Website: walmart
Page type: customer-info-address
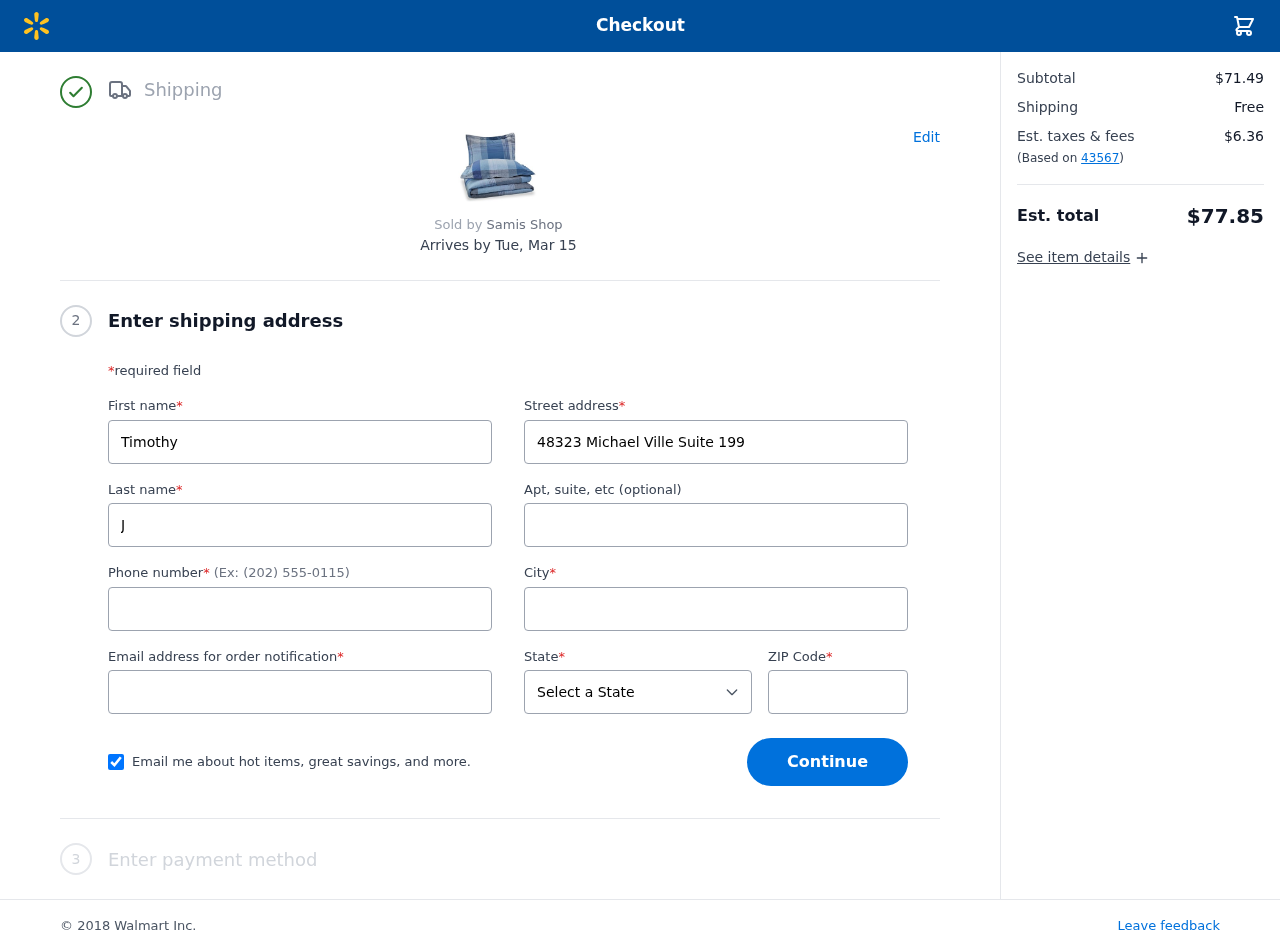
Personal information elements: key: PII_CITY
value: South Dennis
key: PII_EMAIL
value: timothy.jackson@hotmail.com
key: PII_FIRSTNAME
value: Timothy
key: PII_LASTNAME
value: Jackson
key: PII_PHONE
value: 2913108658
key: PII_POSTCODE
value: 43567
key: PII_STATE
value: South Dakota
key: PII_STREET
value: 48323 Michael Ville Suite 199
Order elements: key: ORDER_DELIVERY_DATE
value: Tue, Mar 15
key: ORDER_SUBTOTAL
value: $71.49
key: ORDER_SHIPPING_COST
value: Free
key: ORDER_TAX
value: $6.36
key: ORDER_TOTAL
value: $77.85